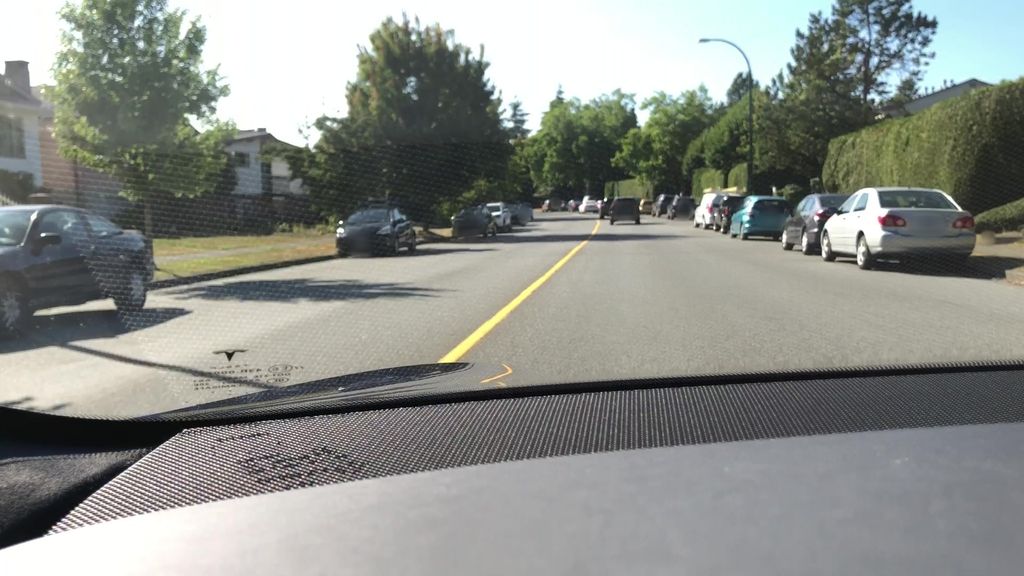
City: vancouver